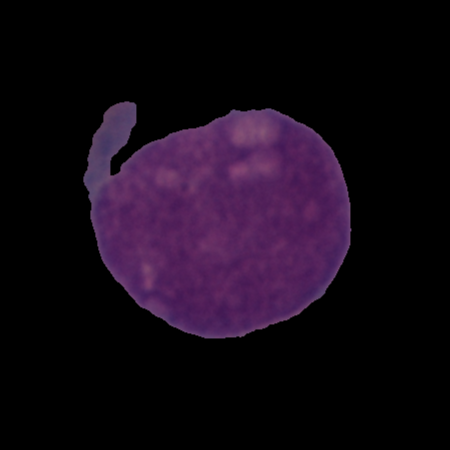
Label: cancer